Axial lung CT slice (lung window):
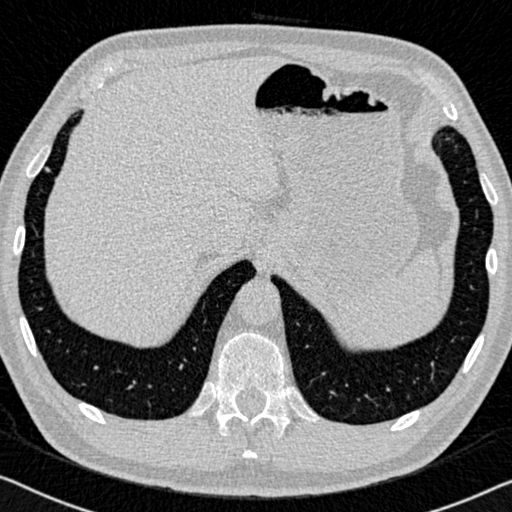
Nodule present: yes
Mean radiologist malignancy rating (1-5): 2.5